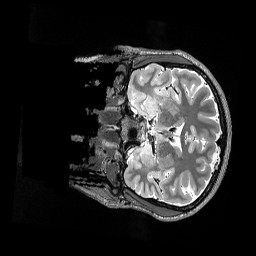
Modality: T2w
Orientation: coronal
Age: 24
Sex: male
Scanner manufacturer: siemens
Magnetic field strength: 3 T
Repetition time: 3.2 s
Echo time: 0.562 s